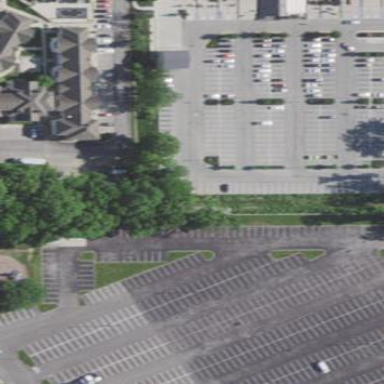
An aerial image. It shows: Parking area with surface.